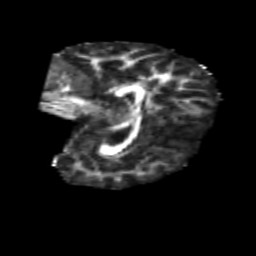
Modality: FA
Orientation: sagittal
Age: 7
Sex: female
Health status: healthy